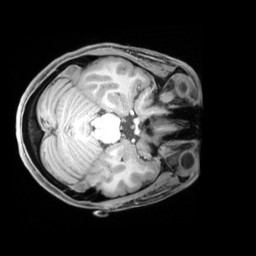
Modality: T1w
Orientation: axial
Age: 35
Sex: female
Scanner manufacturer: siemens
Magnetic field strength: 3 T
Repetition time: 1.97 s
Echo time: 0.00206 s